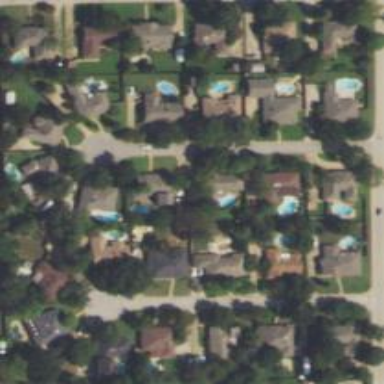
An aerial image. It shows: Residential neighbourhood.